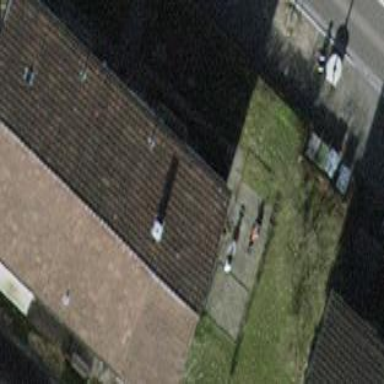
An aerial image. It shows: Residential building with gabled roof.